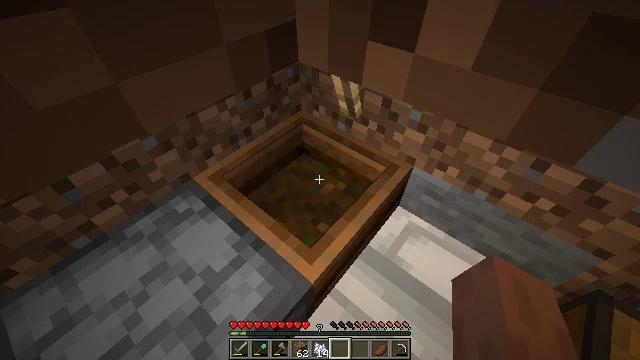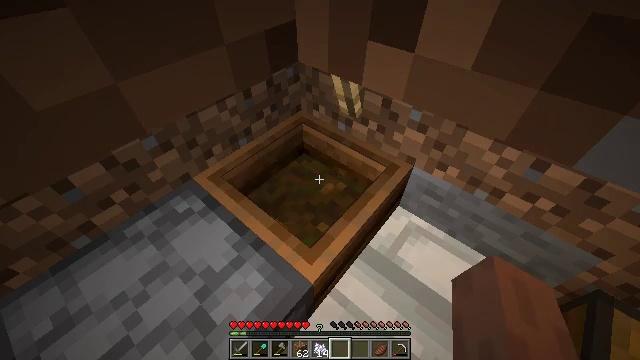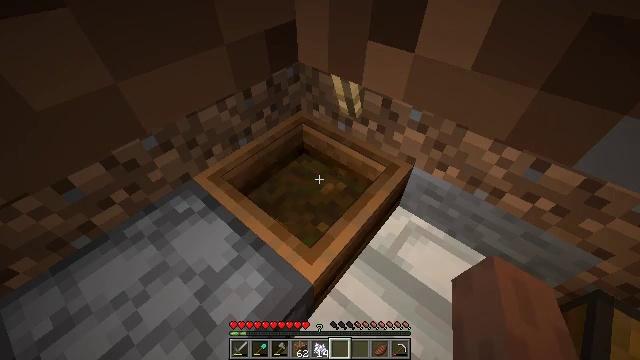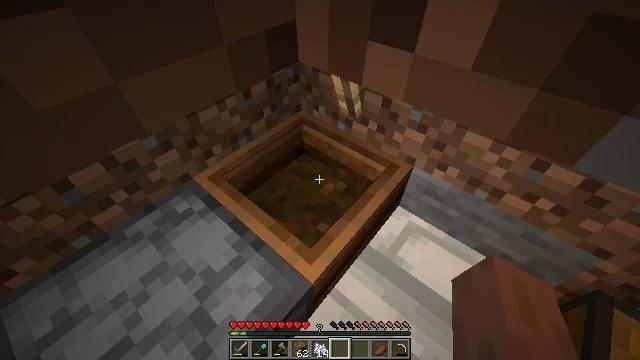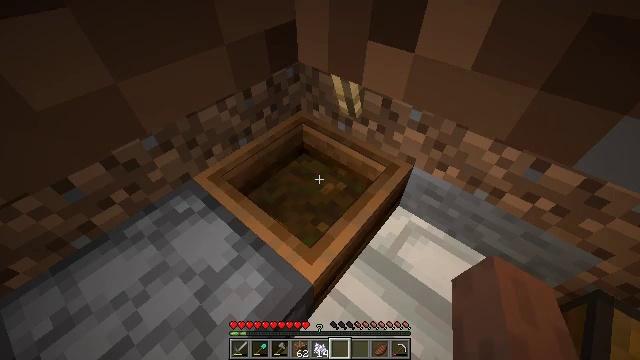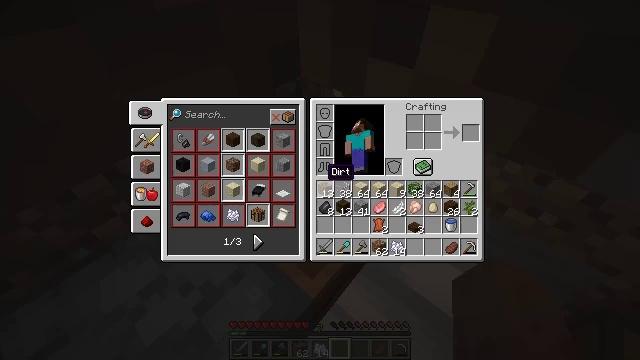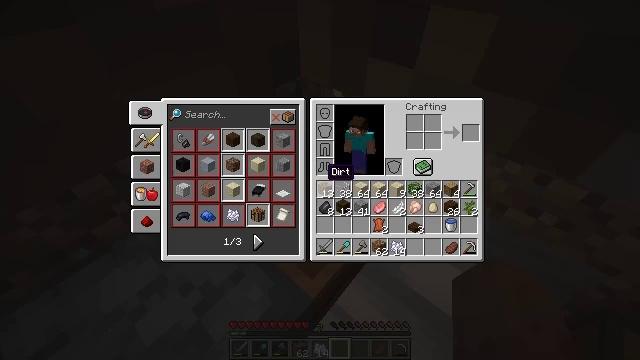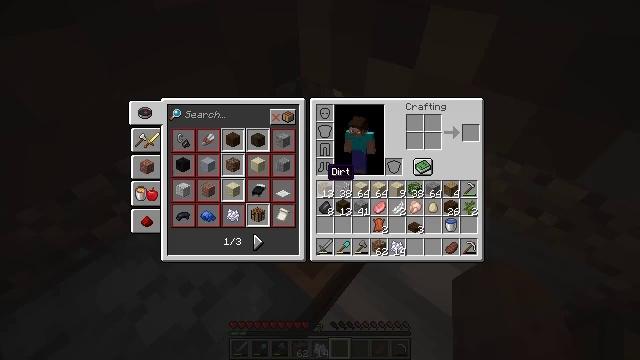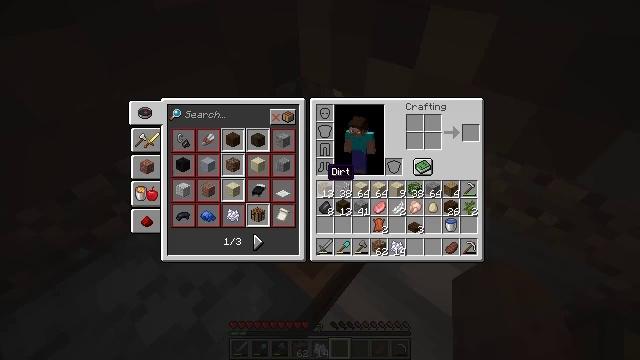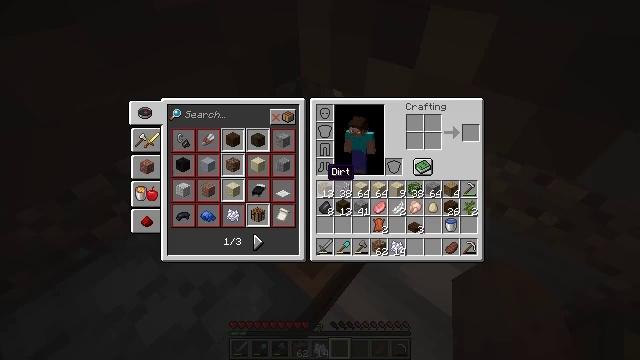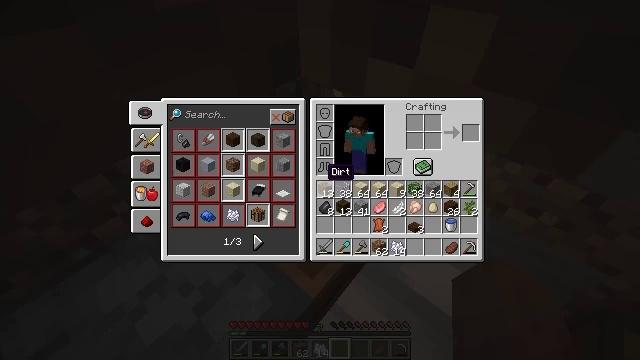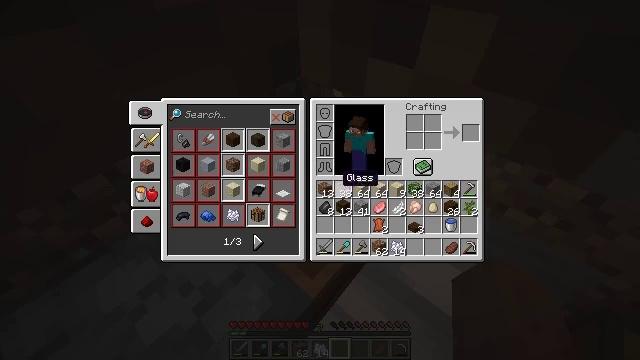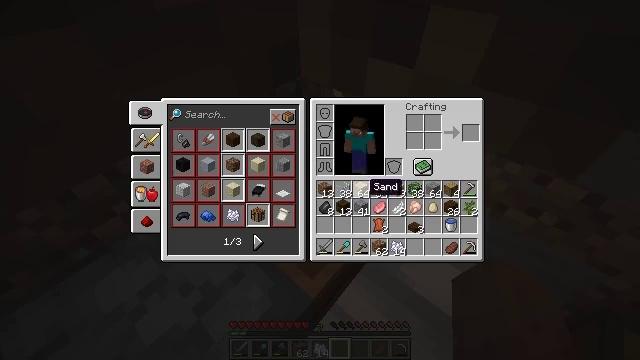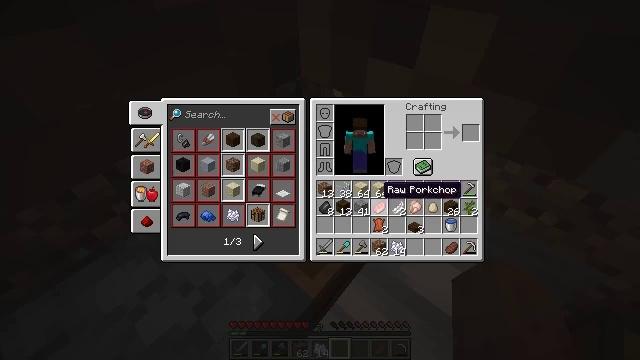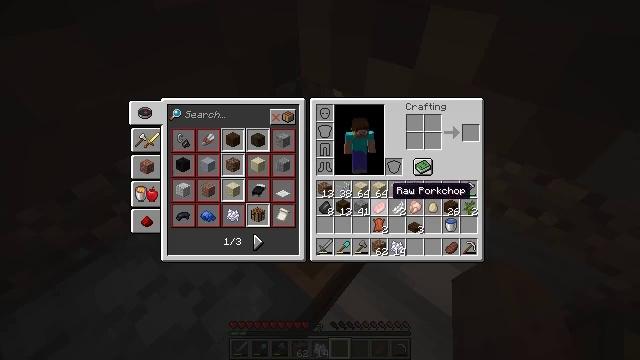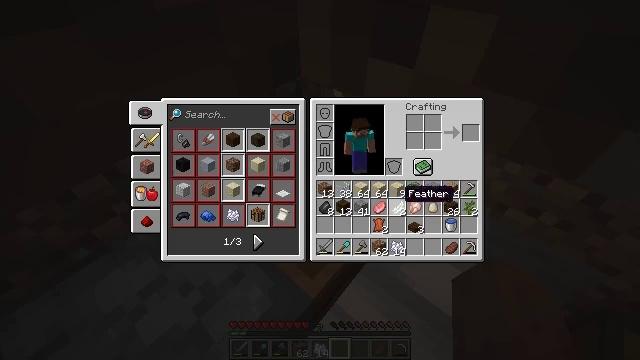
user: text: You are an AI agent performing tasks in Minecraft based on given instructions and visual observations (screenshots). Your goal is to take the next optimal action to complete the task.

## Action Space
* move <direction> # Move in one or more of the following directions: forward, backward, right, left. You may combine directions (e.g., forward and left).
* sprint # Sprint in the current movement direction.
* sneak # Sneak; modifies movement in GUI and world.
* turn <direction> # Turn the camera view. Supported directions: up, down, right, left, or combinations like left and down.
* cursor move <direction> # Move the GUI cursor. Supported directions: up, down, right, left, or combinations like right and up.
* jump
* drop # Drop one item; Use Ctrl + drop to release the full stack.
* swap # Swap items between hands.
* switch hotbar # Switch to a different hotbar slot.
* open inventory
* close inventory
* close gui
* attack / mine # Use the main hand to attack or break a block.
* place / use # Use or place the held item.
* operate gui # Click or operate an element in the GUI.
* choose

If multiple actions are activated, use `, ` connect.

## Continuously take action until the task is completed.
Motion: motion action
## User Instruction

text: Create white dye with crafting materials.
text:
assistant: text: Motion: use / place
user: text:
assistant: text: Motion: use / place
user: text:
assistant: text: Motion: use / place
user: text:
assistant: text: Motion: no_op
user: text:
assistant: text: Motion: turn up, close inventory
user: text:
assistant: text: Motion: close inventory
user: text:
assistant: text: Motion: close inventory
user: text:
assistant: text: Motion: no_op
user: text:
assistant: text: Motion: no_op
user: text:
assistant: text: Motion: no_op
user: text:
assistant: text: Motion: turn right
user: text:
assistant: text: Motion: turn right and down
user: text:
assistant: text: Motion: turn right
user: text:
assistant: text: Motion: turn right
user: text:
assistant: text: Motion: turn right
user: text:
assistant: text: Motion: no_op
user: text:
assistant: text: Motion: no_op
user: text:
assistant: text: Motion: turn right and down
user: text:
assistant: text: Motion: turn right and down
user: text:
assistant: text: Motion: turn right
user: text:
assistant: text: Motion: no_op
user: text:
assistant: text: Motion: no_op
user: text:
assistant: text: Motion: no_op
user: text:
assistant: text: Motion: no_op
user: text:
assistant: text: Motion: no_op
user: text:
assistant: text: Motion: no_op
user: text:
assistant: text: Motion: no_op
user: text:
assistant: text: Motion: no_op
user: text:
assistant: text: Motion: no_op
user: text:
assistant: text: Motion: no_op